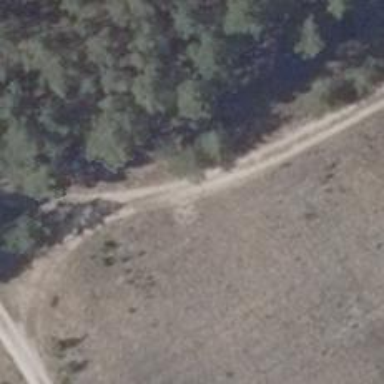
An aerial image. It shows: Muddy track road with grade3 tracktype.